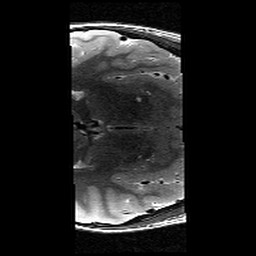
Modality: T2w
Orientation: axial
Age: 12
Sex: female
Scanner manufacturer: siemens
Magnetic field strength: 3 T
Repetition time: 8.46 s
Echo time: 0.067 s